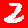
Digit: 2